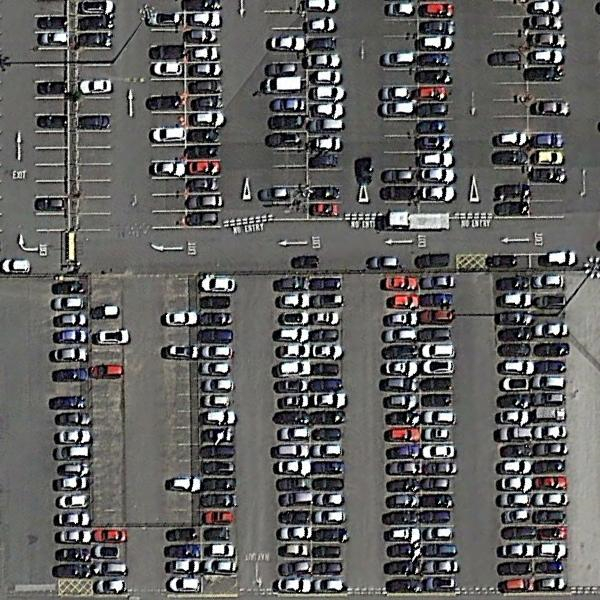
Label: Parking